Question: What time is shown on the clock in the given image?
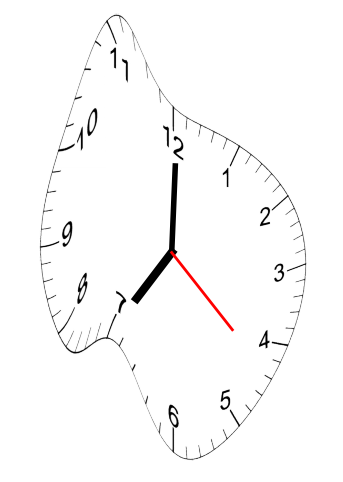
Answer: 07:00:22